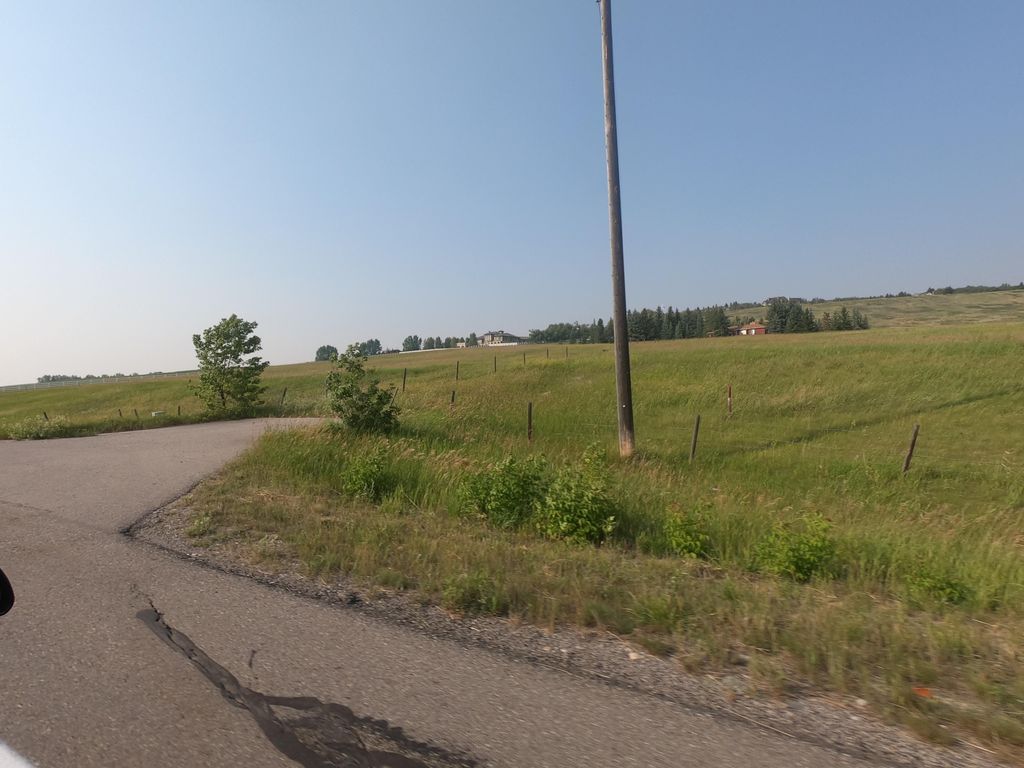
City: calgary